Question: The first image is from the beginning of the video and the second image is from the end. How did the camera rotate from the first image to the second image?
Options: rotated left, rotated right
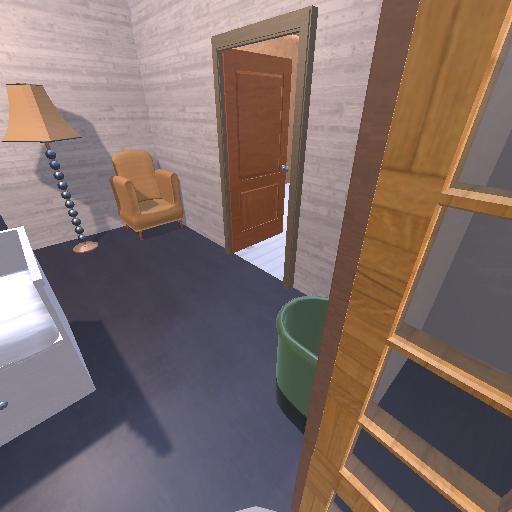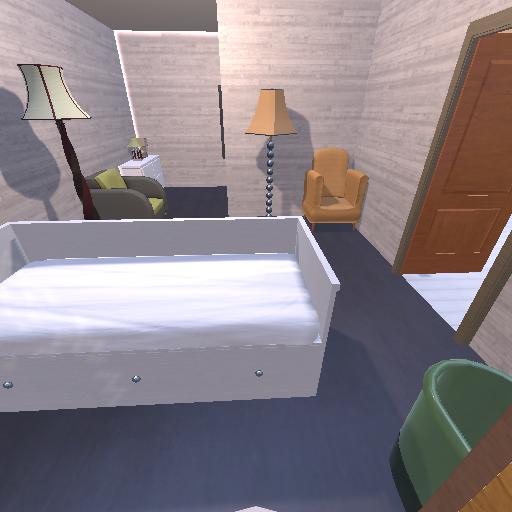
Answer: rotated left